Question: I need a Powershell command that does the equivalent of adding a website in IIS, but need the bindings for the "Application pool":

So far I can add a website doing this:
'''
New-Item iis:\Sites\swmarket -bindings @{protocol="http";bindingInformation="80:swmarket"} -physicalPath c:\inetpub\wwwroot
'''
But I don't know how to set the "Application pool" in the new website. Any way to see all the bindings?
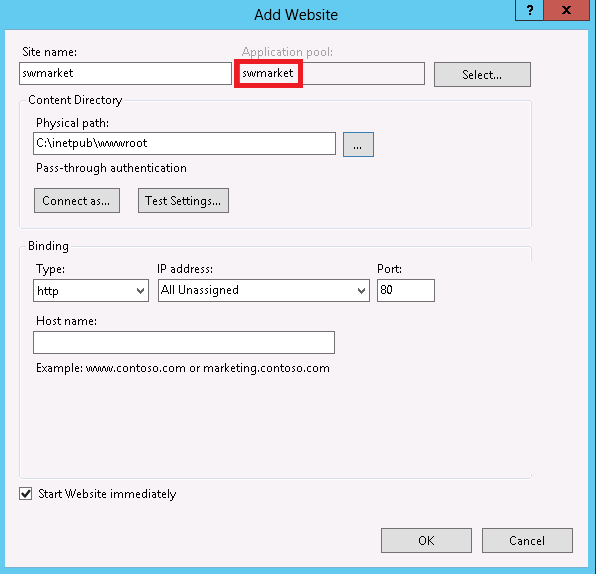
Answer: '''
Set-ItemProperty iis:\Sites\swmarket -Name applicationpool -Value swmarket
'''
Alternatively, with Powershell 3, you could do this:
'''
New-WebAppPool -Name $WebSiteName
New-Website -Name $WebSiteName -ApplicationPool $WebSiteName -HostHeader $WebSiteName -PhysicalPath $PathInfo -Port 80
Set-Content $PathInfo\default.htm "PSCreated Default Page"
'''
Check out the MS Technet description <URL>